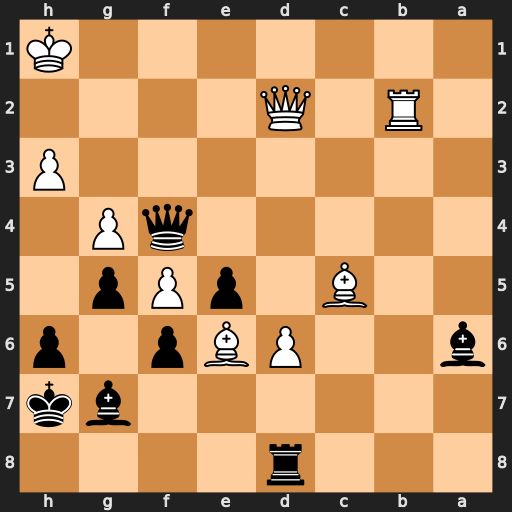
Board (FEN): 3r4/6bk/b2PBp1p/2B1pPp1/5qP1/7P/1R1Q4/7K
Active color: b
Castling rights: -
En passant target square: -
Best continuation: Bb7+ Bd5 Bxd5+ Qxd5 Qc1+ Bg1 Qxb2